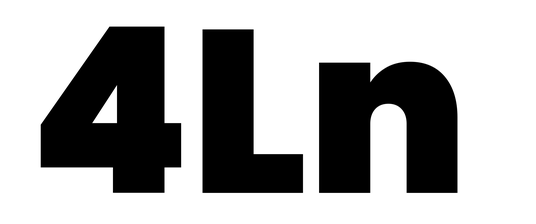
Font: Poppins-Black